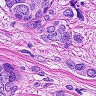
Metastatic tissue present: yes